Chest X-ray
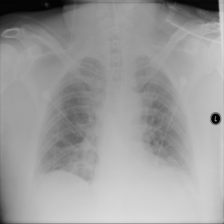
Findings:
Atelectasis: positive
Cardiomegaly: negative
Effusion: negative
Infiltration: negative
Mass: negative
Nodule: negative
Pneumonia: negative
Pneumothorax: negative
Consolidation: negative
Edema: negative
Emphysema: negative
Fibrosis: negative
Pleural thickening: negative
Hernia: negative